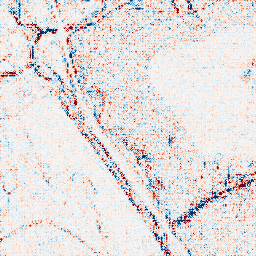
Category: wavelet
Decomposition family: wavelet_dwt
Decomposition parameters: wavelet: db2
level: 1
Upsampling method: sinc_hamming
Upsampling parameters: scale: 4
kernel_size: 8
Upsampling scale: 4